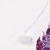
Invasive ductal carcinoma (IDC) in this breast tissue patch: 0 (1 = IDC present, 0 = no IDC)